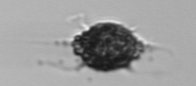
Label: Dictyocha